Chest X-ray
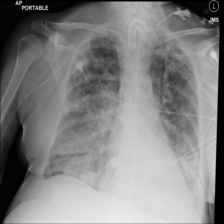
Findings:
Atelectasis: negative
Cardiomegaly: negative
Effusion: negative
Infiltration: negative
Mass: negative
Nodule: negative
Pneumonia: negative
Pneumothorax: negative
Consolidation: negative
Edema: negative
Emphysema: negative
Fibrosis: negative
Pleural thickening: negative
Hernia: negative